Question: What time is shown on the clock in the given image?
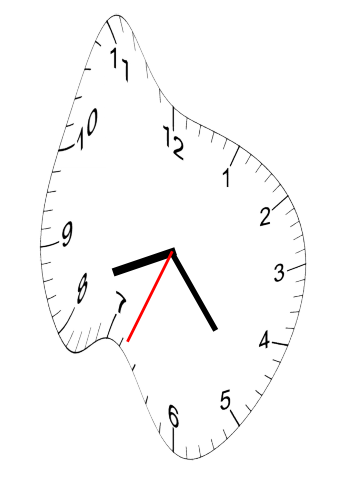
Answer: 08:23:34